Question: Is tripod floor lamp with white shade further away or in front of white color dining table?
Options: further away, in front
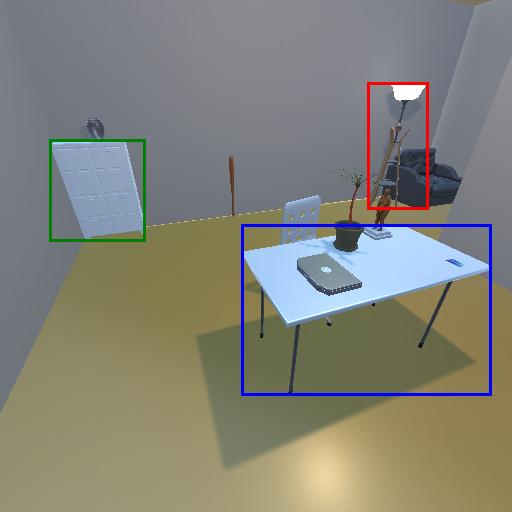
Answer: further away